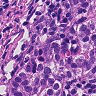
Metastatic tissue present: yes